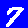
Digit: 7